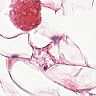
Metastatic tissue present: no